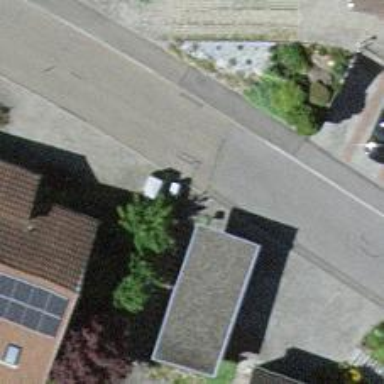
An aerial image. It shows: Set of steps on the road.